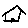
Label: house